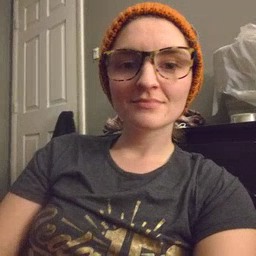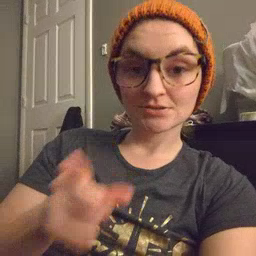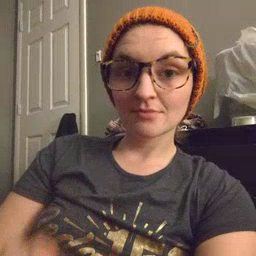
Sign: hesheit